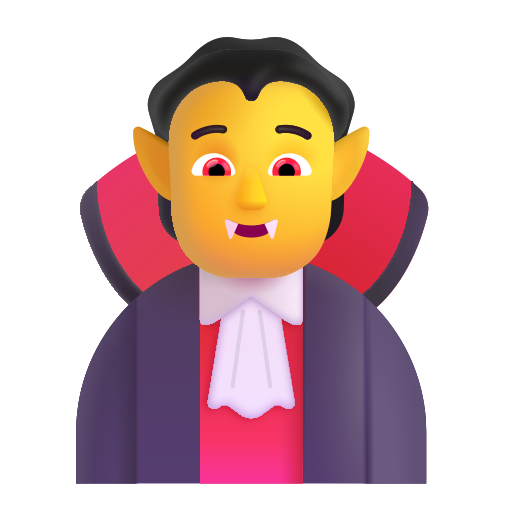
person vampire color default